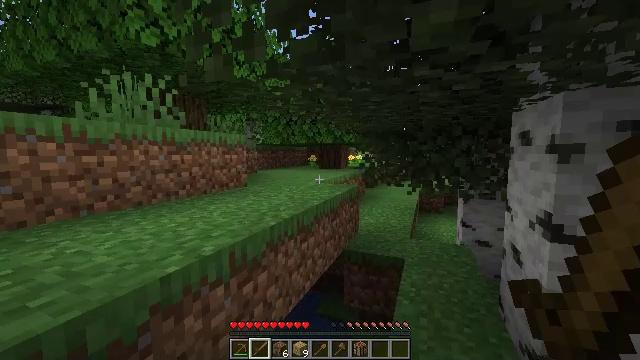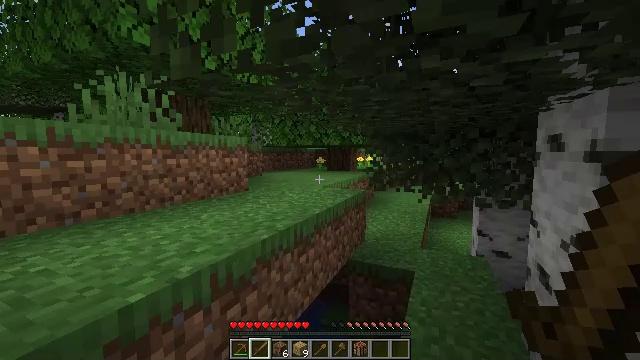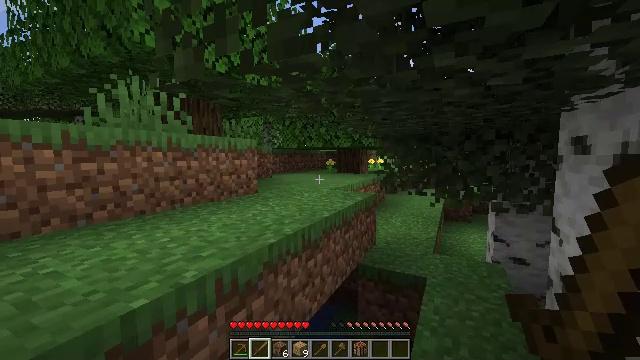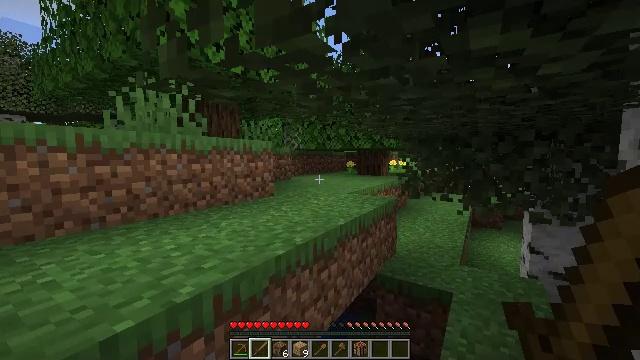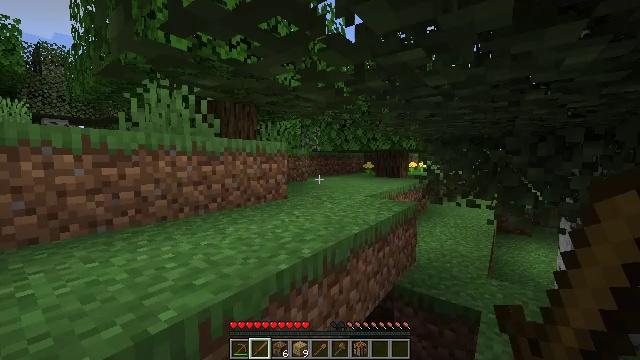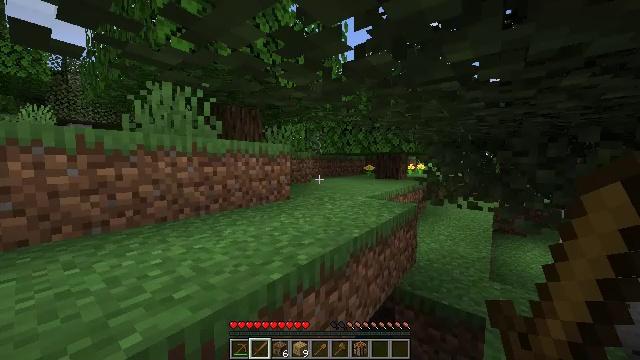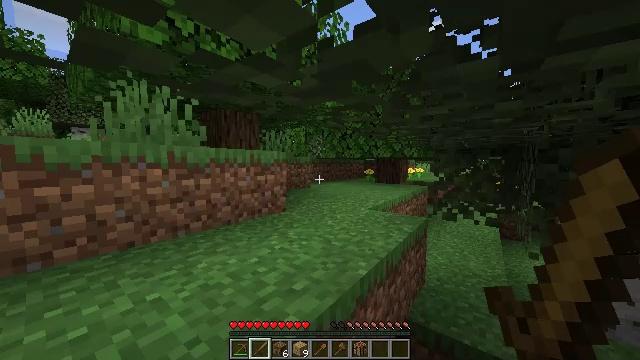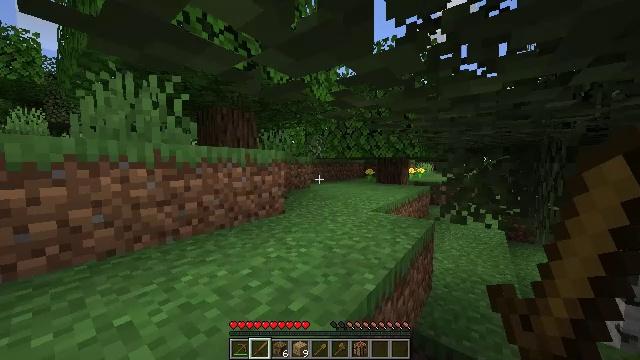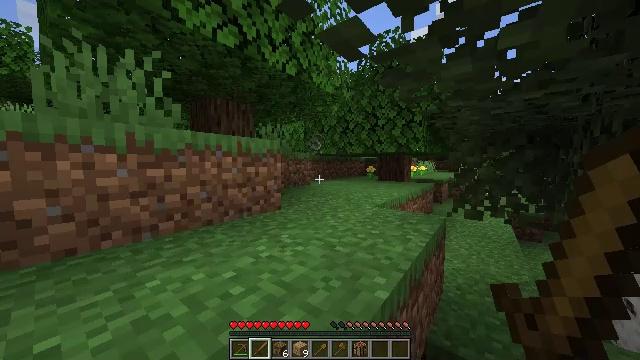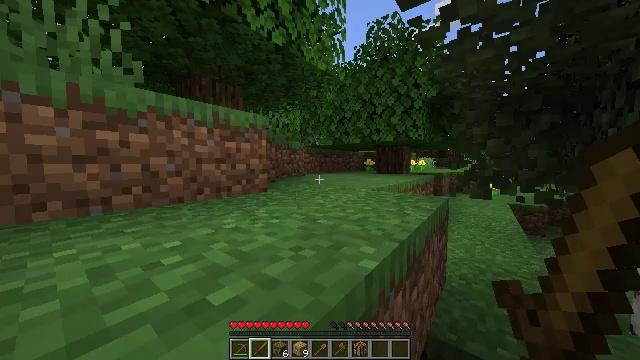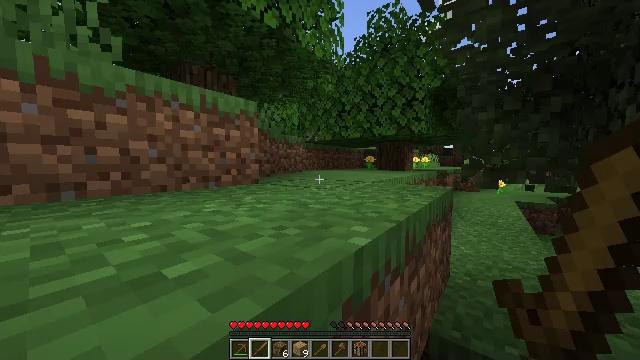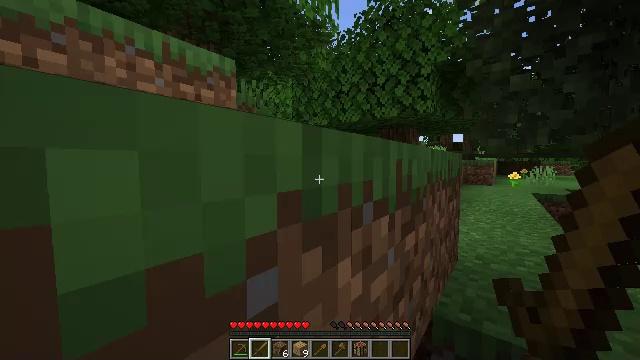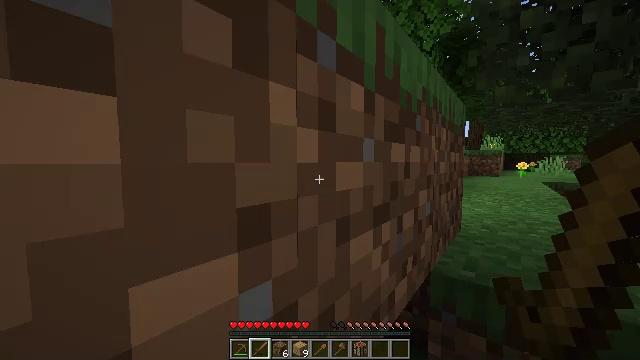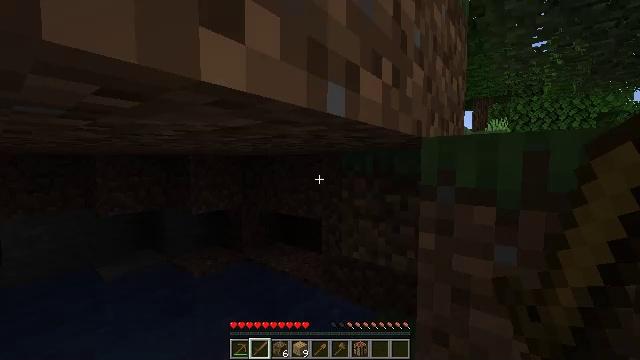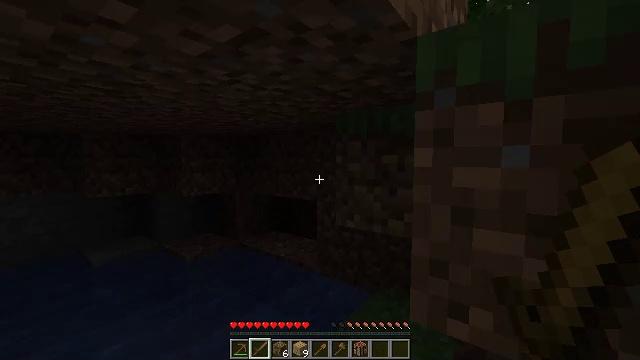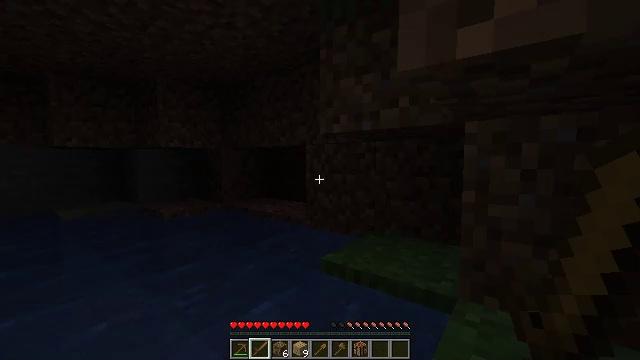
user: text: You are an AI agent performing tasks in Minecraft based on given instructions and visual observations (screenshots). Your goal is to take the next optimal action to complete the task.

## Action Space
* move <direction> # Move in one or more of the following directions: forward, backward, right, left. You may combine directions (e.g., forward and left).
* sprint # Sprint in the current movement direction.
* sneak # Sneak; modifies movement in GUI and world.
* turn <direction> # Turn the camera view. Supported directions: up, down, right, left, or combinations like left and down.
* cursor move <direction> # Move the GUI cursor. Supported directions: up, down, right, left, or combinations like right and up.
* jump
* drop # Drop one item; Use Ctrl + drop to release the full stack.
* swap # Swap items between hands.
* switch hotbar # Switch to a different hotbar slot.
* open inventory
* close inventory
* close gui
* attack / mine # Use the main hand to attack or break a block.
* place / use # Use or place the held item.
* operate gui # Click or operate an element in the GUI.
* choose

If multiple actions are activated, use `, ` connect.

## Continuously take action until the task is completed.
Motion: motion action
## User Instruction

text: Mine dirt from the ground.
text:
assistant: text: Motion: move forward, sprint, turn left
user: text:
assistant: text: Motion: move forward, sprint, turn left
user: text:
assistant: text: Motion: move forward, sprint, turn left
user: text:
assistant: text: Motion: move forward, sprint, turn left
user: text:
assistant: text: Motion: move forward, sprint, turn left
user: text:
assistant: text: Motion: move forward, sprint, jump
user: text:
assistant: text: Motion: move forward, sprint, jump
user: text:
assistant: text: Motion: move forward, sprint, jump
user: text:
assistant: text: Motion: move forward, sprint, jump
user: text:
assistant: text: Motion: move forward, sprint, jump
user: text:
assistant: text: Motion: move forward, sprint
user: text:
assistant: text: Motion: move forward, sprint
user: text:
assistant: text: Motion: move forward, sprint
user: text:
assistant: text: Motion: move forward, sprint
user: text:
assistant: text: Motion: move forward, sprint
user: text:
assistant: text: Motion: move forward, sprint
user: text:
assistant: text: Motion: move forward, sprint
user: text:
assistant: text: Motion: move forward, sprint
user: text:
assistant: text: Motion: move forward, sprint, jump
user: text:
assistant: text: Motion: move forward, sprint, turn right, jump
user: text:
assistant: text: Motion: move forward, sprint, turn right, jump
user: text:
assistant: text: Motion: move forward, sprint, turn right, jump
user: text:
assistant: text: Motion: move forward, sprint, turn right, jump
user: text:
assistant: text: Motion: move forward, sprint, turn right
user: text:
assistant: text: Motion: move forward, sprint, turn right
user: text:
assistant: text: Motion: move forward, sprint, turn right and down
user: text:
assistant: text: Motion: move forward, sprint, turn right and down
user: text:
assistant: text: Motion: move forward, sprint, turn right
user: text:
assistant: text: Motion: move forward, sprint, turn right
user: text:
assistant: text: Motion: move forward, sprint, turn right